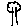
Label: tree